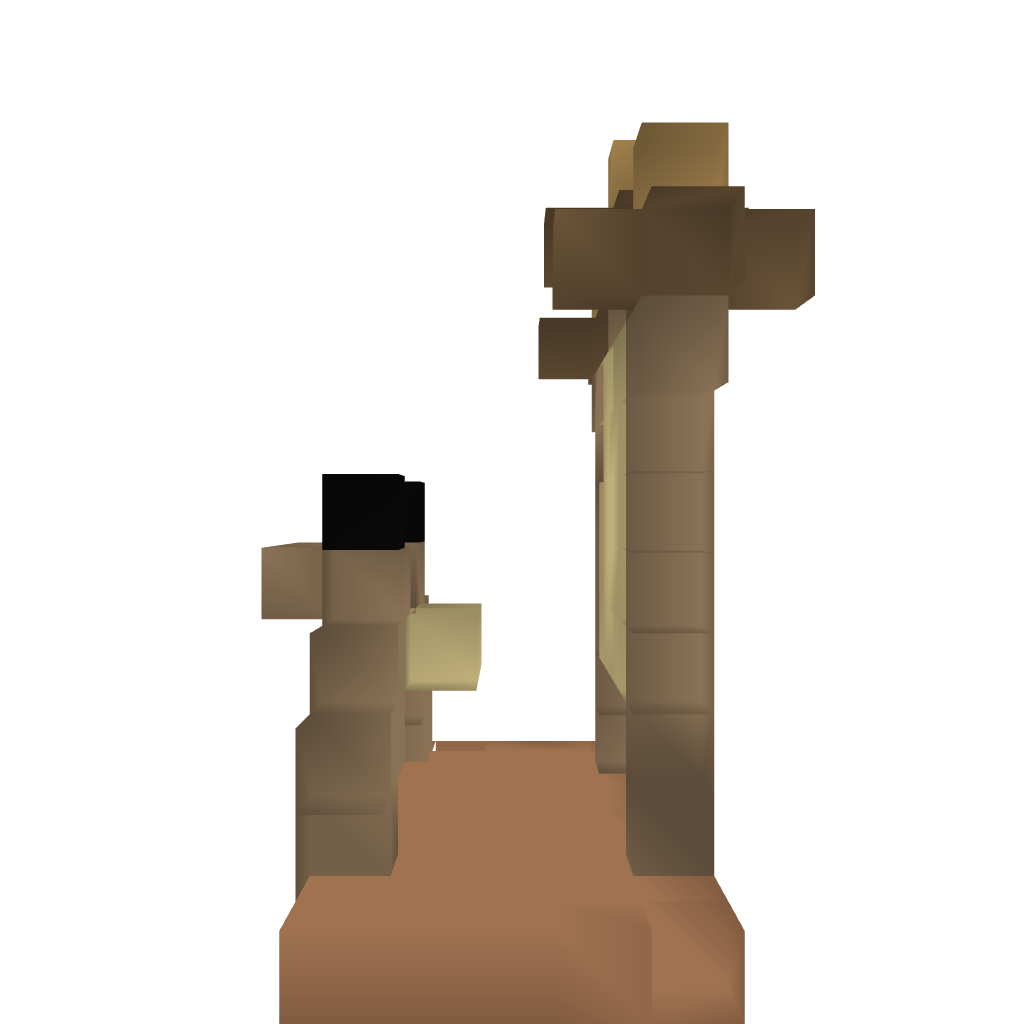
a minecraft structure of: Map Array with Cartographic Viewing Deck